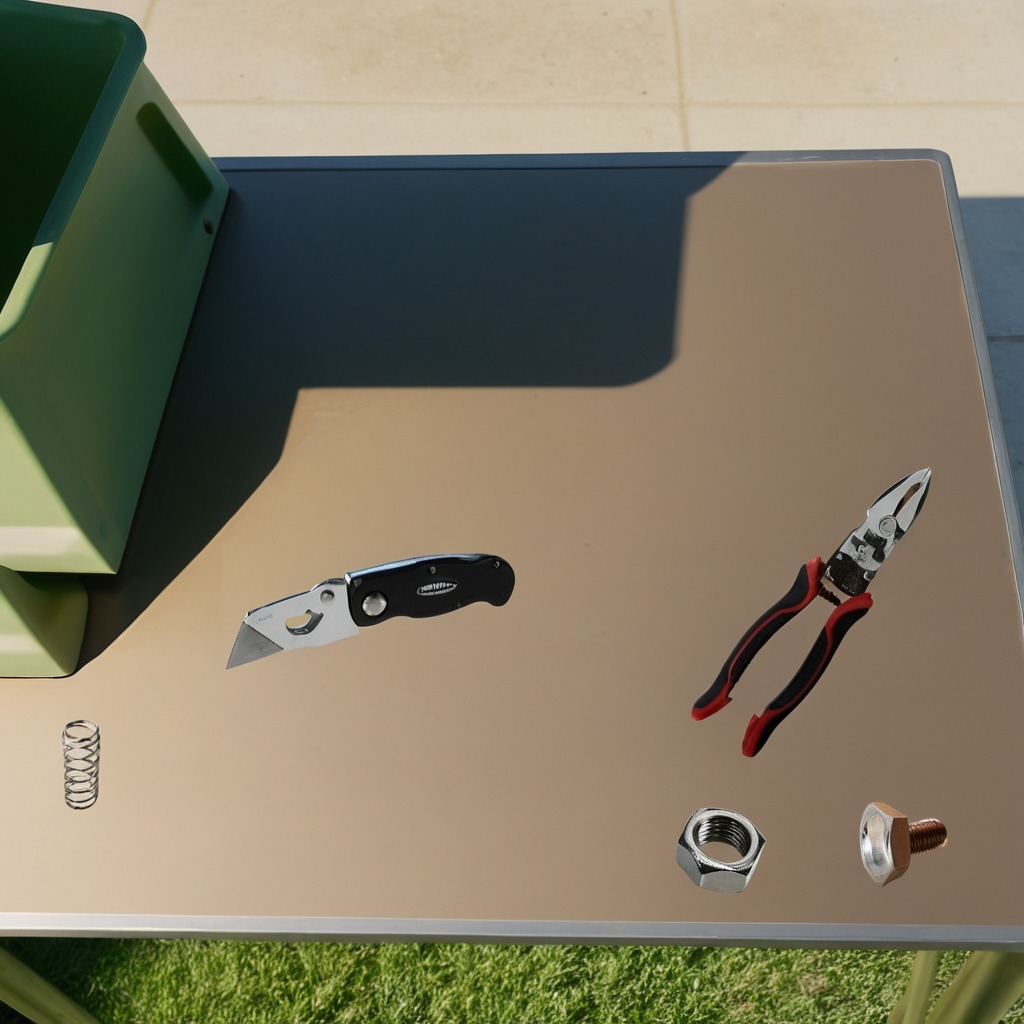
A utility knife, a metal machine screw, pliers, a coiled metal spring, and a metal nut are lying on the table in a temporary outdoor tool station.